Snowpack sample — Rabbit Ears Pass, Jackson County, Colorado, USA (12/17/25, 1:08 PM MST)
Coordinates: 40.387, -106.625
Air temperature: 34 °F
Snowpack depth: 46 cm
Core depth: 40 cm
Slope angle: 6°, slope face: 165°
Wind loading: medium
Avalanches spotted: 0
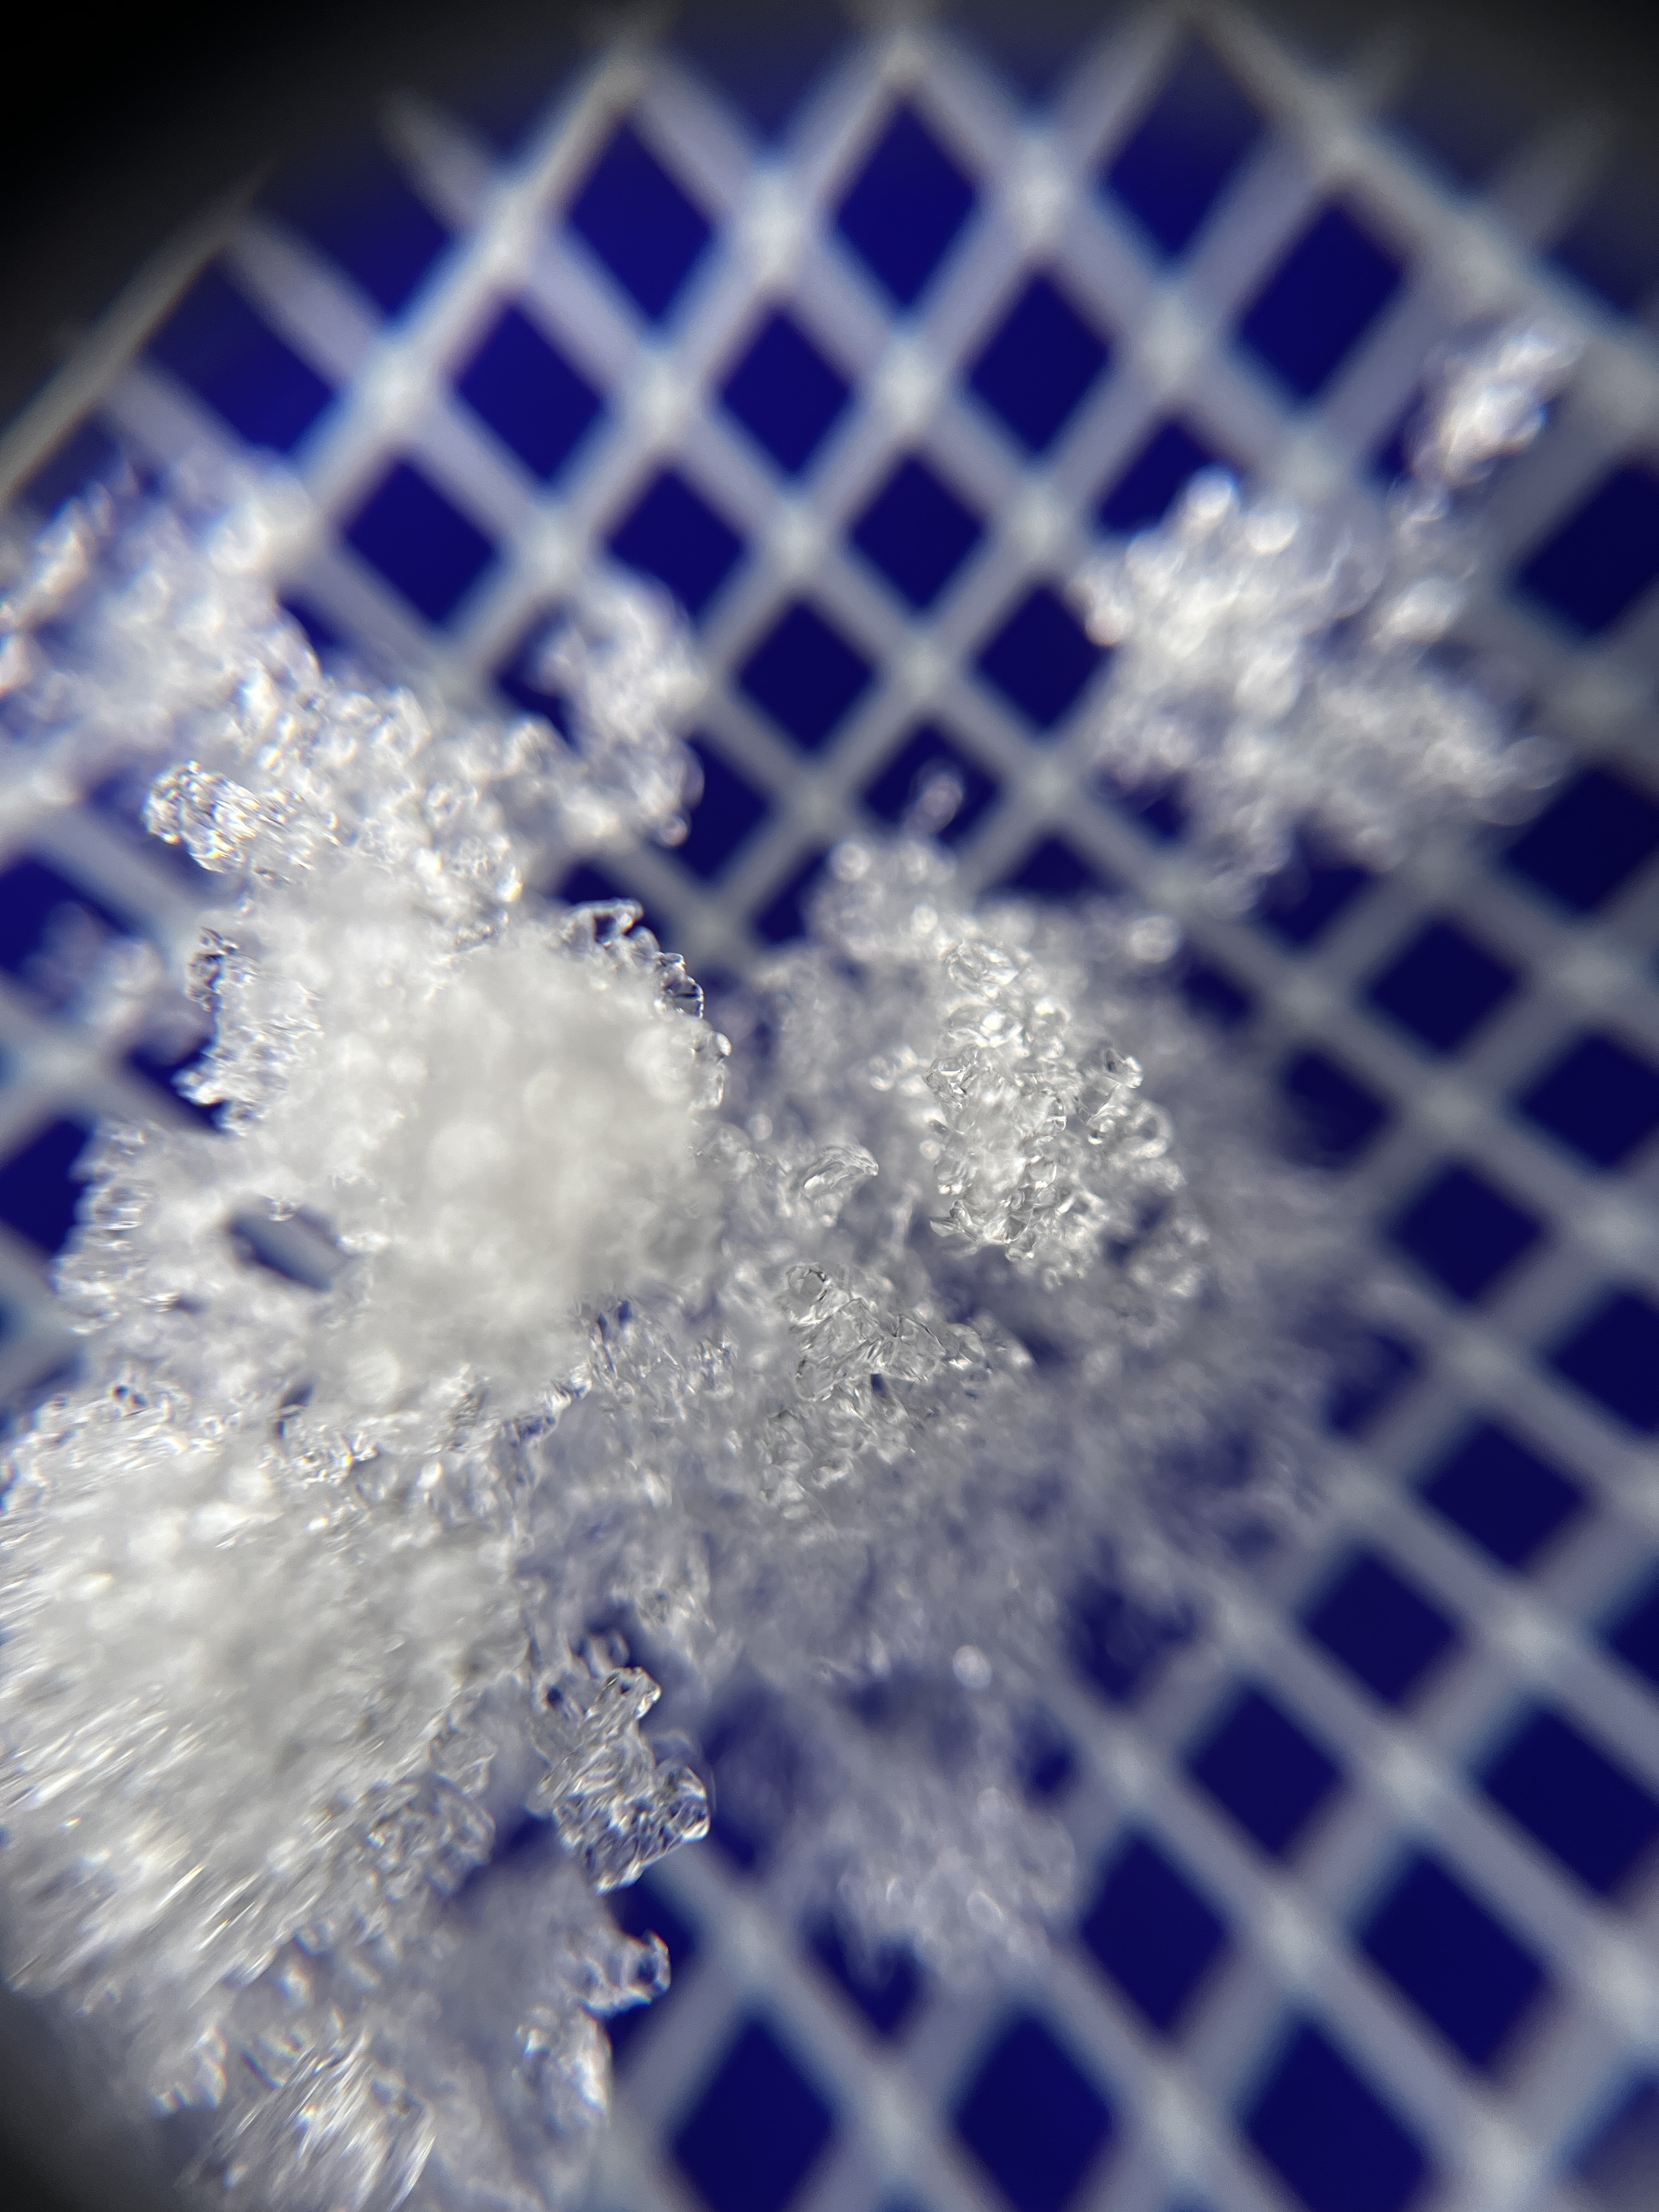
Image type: magnified_profile
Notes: No avalanches spotted nearby, although collected in a meadowy area with minimal risk on this face of the pass.